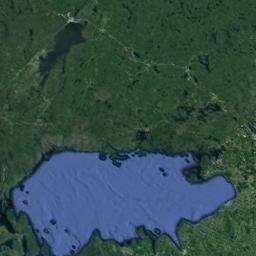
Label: lake